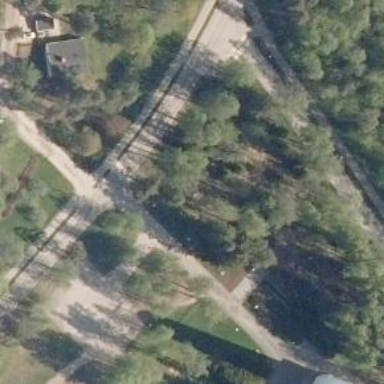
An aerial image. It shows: Lovely park for leisure and relaxation.